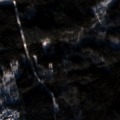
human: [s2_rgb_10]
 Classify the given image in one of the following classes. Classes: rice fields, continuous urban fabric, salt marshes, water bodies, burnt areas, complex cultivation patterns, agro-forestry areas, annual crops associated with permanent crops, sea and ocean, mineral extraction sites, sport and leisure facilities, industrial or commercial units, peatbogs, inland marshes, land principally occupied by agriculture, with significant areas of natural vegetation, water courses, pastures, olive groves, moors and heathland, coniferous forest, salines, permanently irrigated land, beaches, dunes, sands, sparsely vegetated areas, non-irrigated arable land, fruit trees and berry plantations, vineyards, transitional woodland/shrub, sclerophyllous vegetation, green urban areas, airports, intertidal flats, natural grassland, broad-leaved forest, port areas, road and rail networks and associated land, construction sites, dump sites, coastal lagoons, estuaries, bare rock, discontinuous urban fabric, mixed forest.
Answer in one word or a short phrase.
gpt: discontinuous urban fabric, coniferous forest, mixed forest